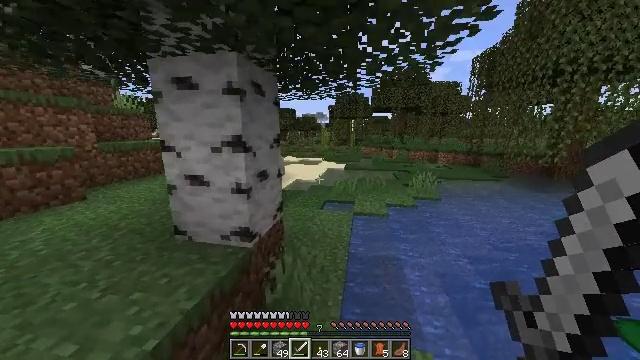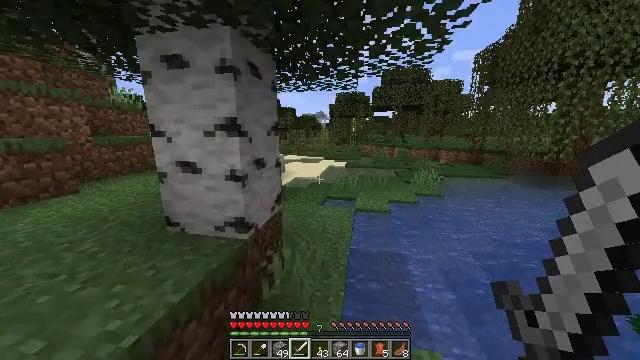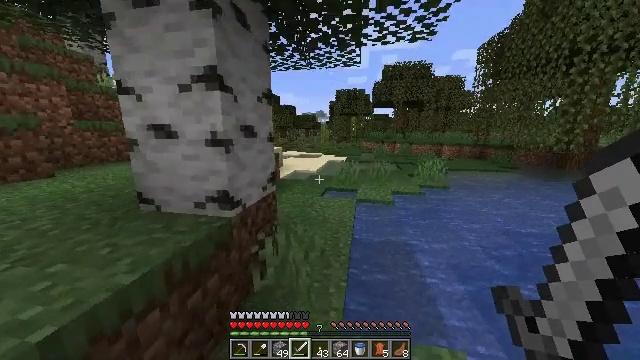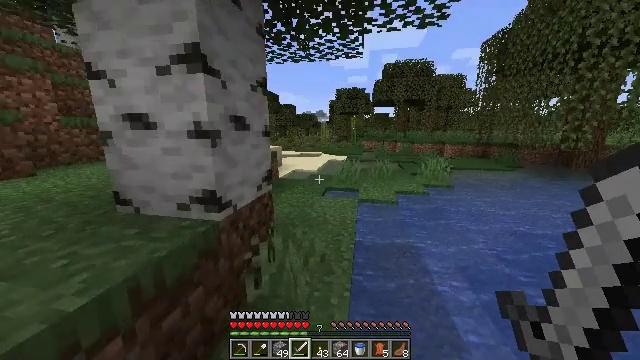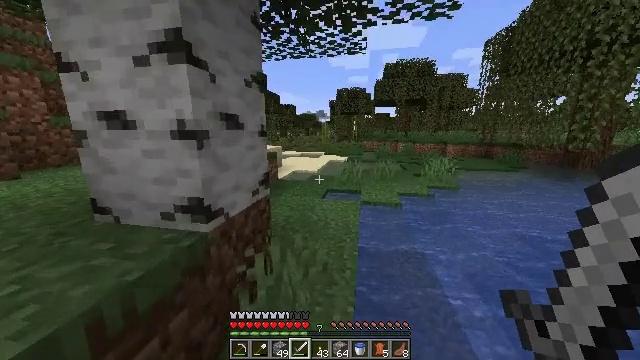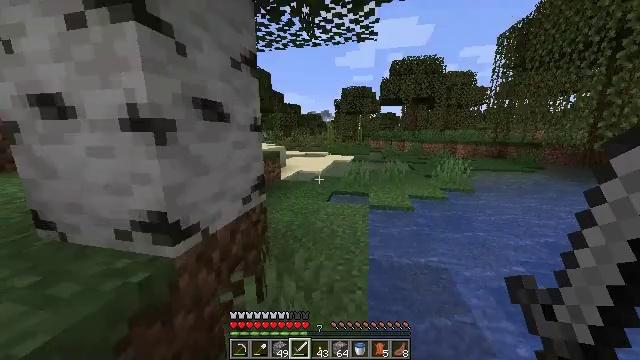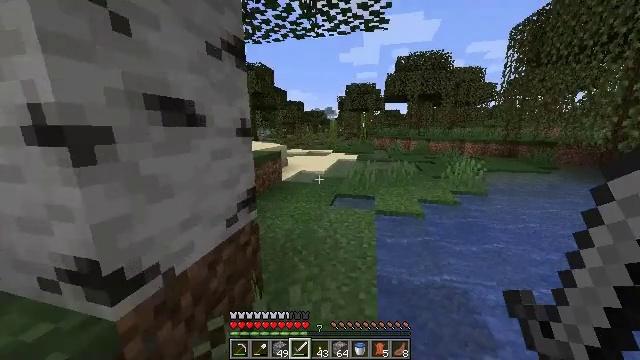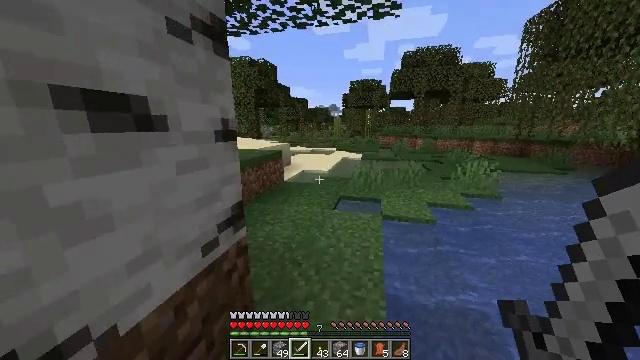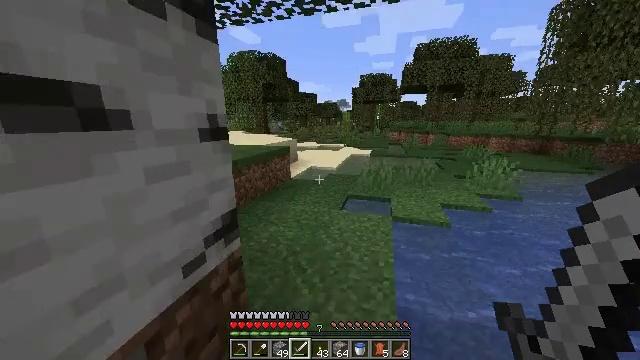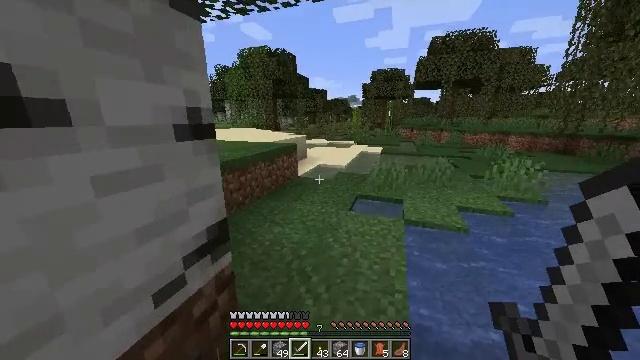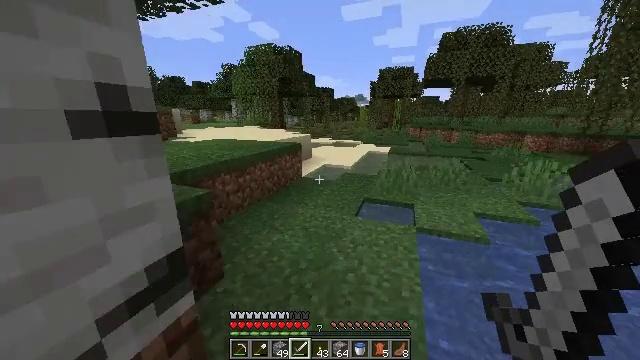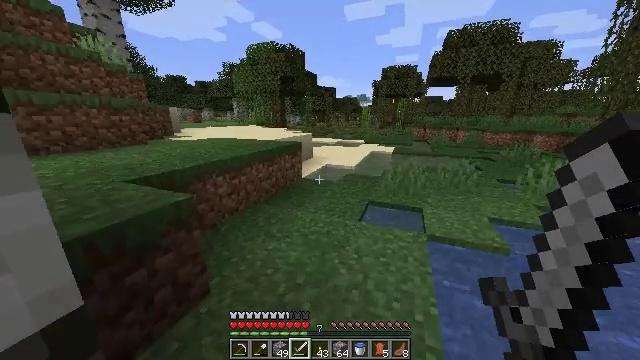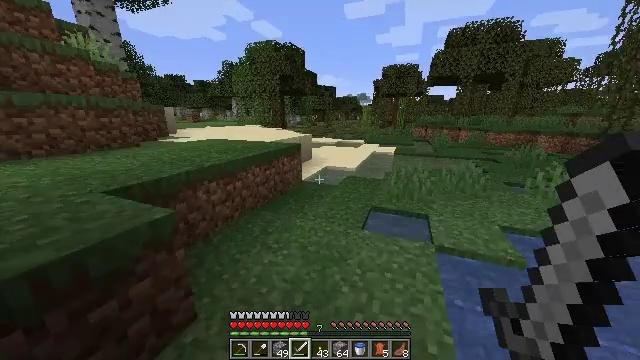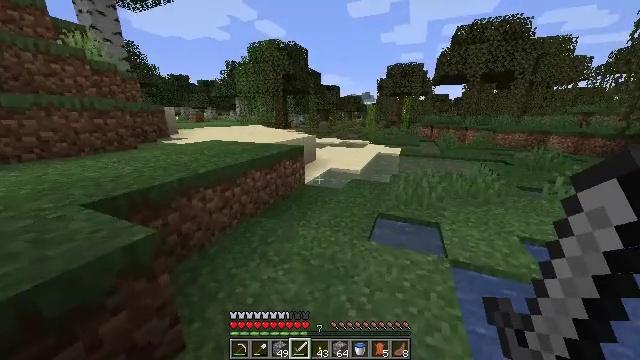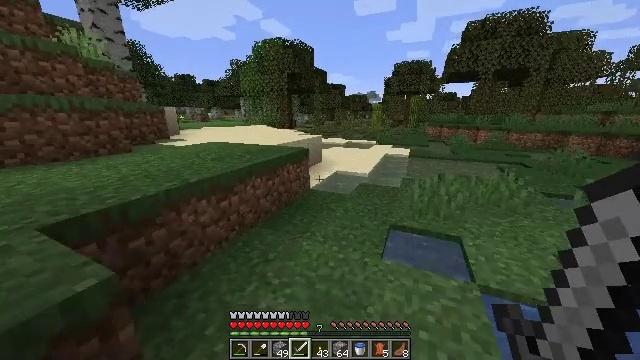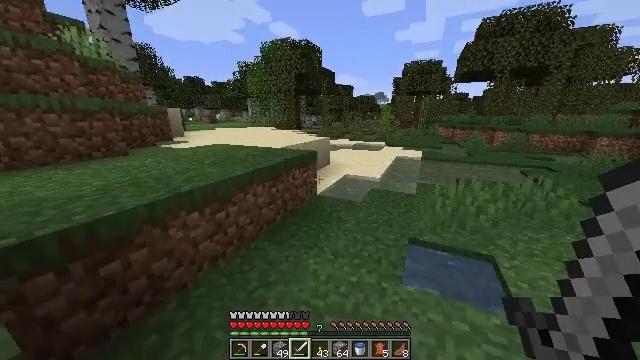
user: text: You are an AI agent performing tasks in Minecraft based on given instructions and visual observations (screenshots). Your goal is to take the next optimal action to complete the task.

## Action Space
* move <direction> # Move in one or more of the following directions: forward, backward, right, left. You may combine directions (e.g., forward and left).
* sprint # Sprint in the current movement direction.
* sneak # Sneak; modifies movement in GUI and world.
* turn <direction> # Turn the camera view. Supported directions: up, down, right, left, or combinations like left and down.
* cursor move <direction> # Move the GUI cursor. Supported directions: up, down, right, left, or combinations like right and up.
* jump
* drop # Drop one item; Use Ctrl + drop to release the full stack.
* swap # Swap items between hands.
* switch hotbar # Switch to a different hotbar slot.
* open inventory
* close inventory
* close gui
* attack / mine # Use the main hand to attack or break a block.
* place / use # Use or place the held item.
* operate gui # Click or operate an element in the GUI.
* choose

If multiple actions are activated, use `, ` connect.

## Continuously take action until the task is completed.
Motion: motion action
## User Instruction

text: Gather sugar cane for crafting.
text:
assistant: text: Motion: move forward, sprint
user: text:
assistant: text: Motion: move forward, sprint
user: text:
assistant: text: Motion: move forward, sprint
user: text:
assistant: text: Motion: move forward, sprint
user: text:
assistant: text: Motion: move forward, sprint, turn left
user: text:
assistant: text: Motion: move forward, sprint
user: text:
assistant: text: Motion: move forward, sprint, turn left
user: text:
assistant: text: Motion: move forward, sprint, turn left and down
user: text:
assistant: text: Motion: move forward, sprint, turn left
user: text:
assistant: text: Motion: move forward, sprint, turn left
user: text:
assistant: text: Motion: move forward, sprint
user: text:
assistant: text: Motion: move forward, sprint
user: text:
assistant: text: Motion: move forward, sprint
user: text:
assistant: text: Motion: move forward, sprint, turn left
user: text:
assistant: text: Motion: move forward, sprint, turn left
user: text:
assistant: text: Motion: move forward, sprint, turn left
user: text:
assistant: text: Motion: move forward, sprint, turn left
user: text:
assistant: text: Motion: move forward, sprint, turn left and up
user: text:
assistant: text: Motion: move forward, sprint, turn left, jump
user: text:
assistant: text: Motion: move forward, sprint, jump
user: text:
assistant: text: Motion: move forward, sprint, jump
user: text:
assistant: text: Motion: move forward, sprint, jump
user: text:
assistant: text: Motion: move forward, sprint, turn down, jump
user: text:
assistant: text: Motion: move forward, sprint, turn down, jump
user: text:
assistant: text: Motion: move forward, sprint, turn down, jump
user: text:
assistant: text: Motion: move forward, sprint
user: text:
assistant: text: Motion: move forward, sprint
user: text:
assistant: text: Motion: move forward, sprint
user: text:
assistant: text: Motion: move forward, sprint
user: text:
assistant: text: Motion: move forward, sprint